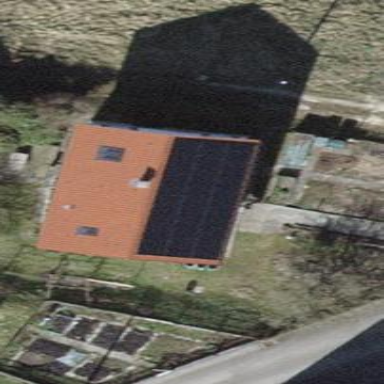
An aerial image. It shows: Detached building with gabled roof.